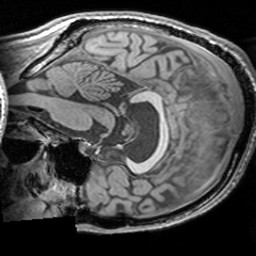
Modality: T1w
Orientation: sagittal
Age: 25
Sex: male
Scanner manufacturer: siemens
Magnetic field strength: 3 T
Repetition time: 1.63 s
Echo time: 0.00311 s